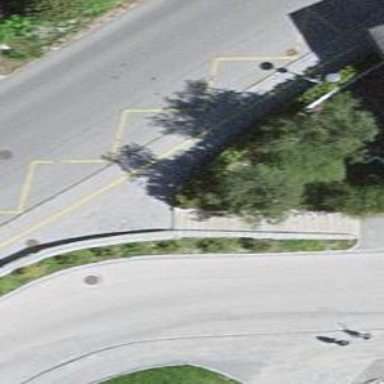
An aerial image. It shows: Road with steps.